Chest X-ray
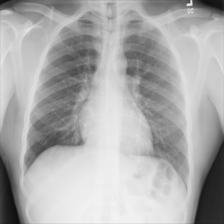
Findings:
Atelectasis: negative
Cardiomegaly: negative
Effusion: negative
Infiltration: negative
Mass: negative
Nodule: negative
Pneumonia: negative
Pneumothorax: negative
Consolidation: negative
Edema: negative
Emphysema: negative
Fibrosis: negative
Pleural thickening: negative
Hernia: negative